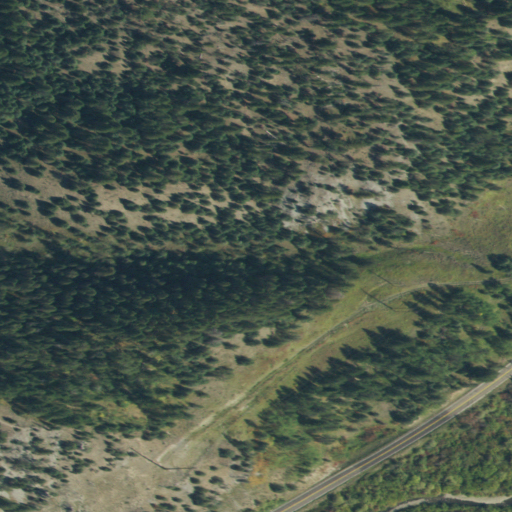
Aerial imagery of valley in Idaho named No Cut Timber Canyon containing shrub, evergreen forest, woody wetlands, open development, low intensity development, deciduous forest, and herbaceous wetlands